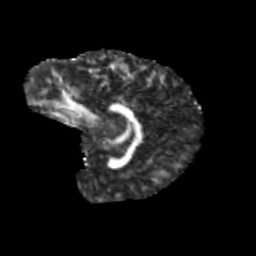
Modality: FA
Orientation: sagittal
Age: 11
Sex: female
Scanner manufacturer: siemens
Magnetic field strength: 3 T
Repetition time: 3.8 s
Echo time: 0.07 s